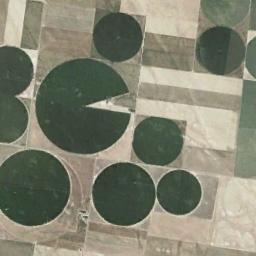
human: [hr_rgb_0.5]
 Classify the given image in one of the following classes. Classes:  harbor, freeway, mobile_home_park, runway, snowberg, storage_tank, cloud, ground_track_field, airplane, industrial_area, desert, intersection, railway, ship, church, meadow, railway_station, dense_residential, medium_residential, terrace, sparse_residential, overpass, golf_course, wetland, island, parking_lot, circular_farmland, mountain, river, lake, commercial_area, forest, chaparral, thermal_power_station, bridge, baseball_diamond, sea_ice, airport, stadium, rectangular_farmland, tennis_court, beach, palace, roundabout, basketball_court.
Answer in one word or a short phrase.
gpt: circular_farmland